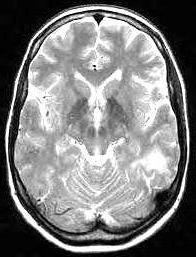
Label: notumor